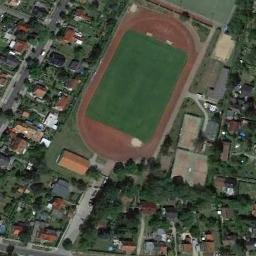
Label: ground_track_field